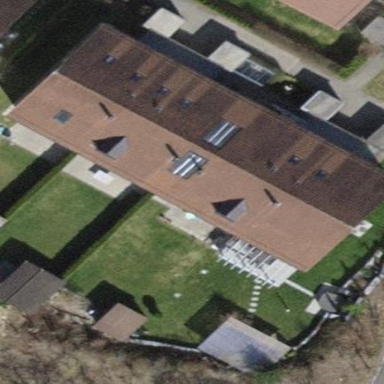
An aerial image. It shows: Terrace building with tile roof.